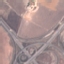
Label: Highway